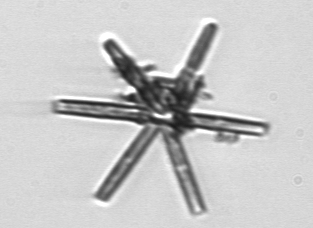
Label: Thalassionema